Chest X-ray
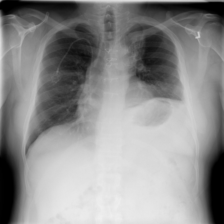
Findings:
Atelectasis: negative
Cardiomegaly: negative
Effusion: negative
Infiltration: negative
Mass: negative
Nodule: negative
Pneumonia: negative
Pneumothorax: negative
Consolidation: negative
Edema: negative
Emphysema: negative
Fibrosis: positive
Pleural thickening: positive
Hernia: negative